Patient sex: F
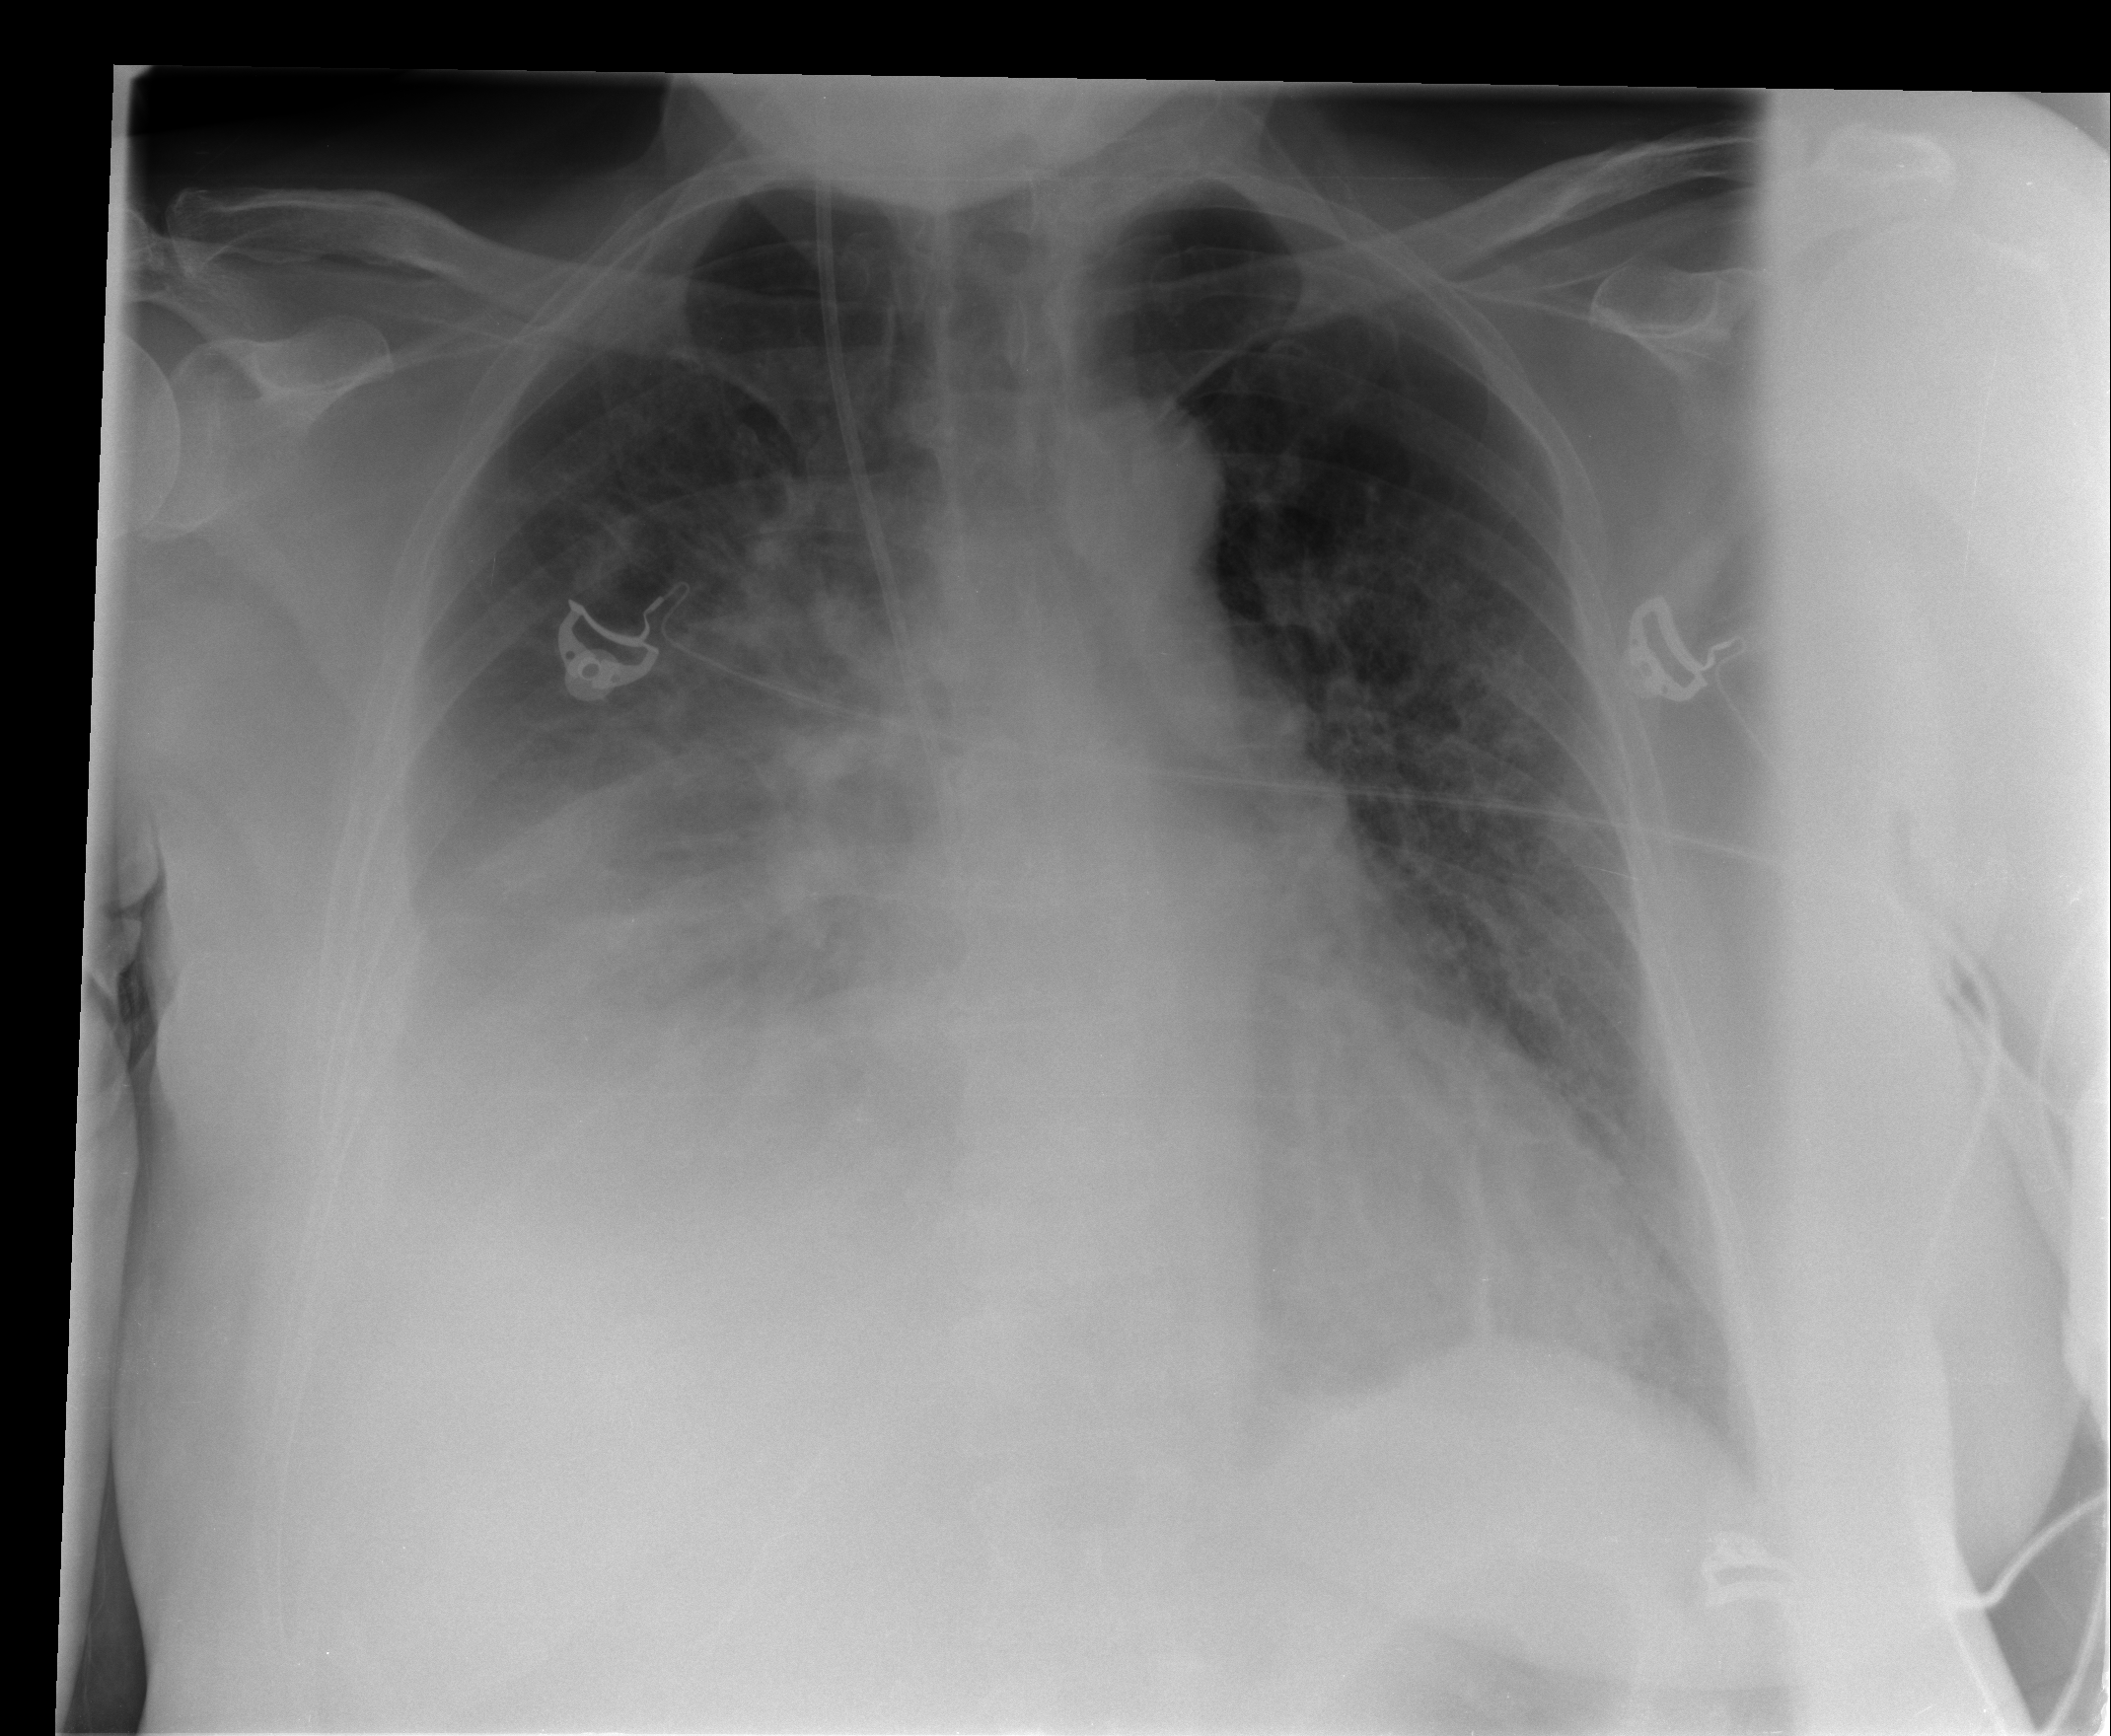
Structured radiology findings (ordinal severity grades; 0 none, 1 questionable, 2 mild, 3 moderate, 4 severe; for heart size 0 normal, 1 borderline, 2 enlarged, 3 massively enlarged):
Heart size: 1
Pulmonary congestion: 2
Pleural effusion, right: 3
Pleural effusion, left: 1
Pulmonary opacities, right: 1
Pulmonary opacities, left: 1
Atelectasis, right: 3
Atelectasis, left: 2